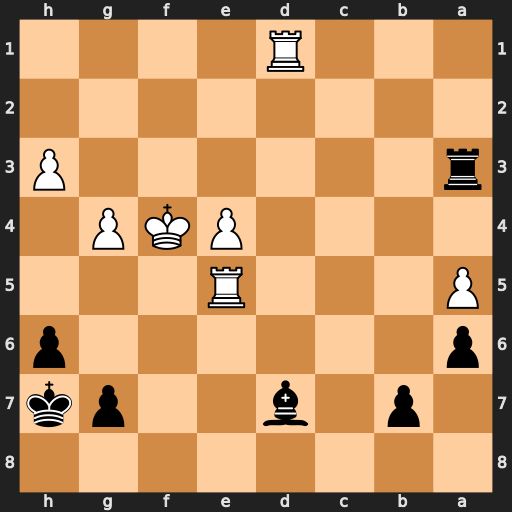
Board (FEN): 8/1p1b2pk/p6p/P3R3/4PKP1/r6P/8/3R4
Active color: b
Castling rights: -
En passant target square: -
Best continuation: g5+ Rxg5 hxg5+